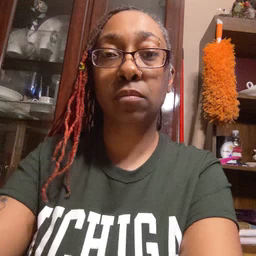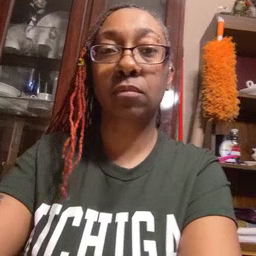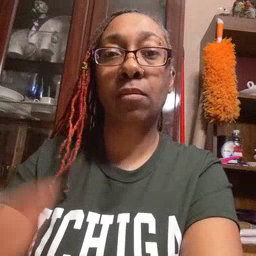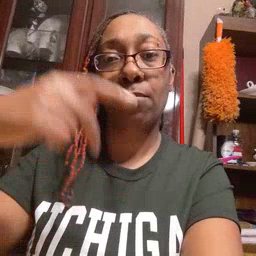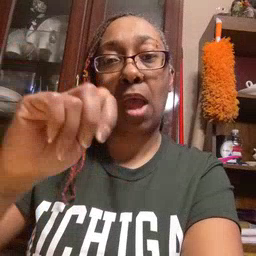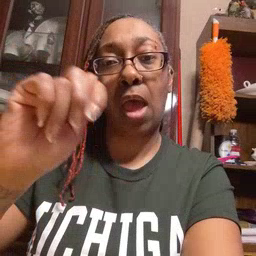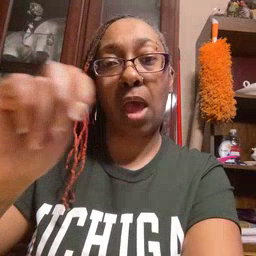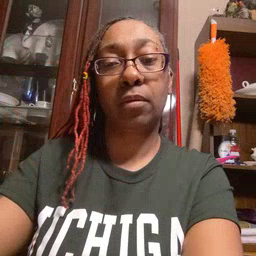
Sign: potty